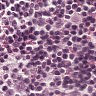
Metastatic tissue present: yes